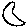
Label: moon